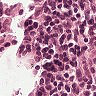
Metastatic tissue present: no